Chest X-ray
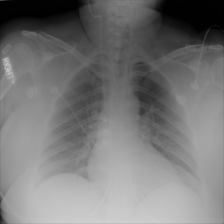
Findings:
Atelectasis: negative
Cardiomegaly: negative
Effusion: negative
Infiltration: negative
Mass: negative
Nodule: negative
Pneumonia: negative
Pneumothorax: negative
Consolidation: negative
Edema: negative
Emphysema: negative
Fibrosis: negative
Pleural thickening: negative
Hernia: negative